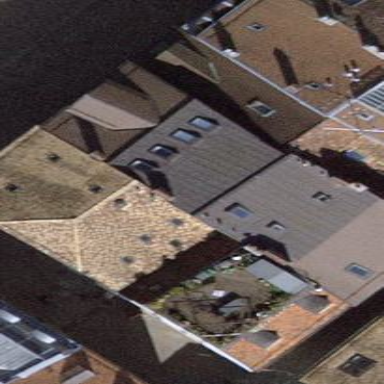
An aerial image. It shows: Gabled roof made of roof tiles on apartment building. The roof is oriented across the building.